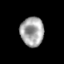
Tissue: skin
Cell type: Epithelial cells
Senescence score: 0.2681
Nuclear area (px): 673
Mean DAPI intensity: 165.421